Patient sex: F
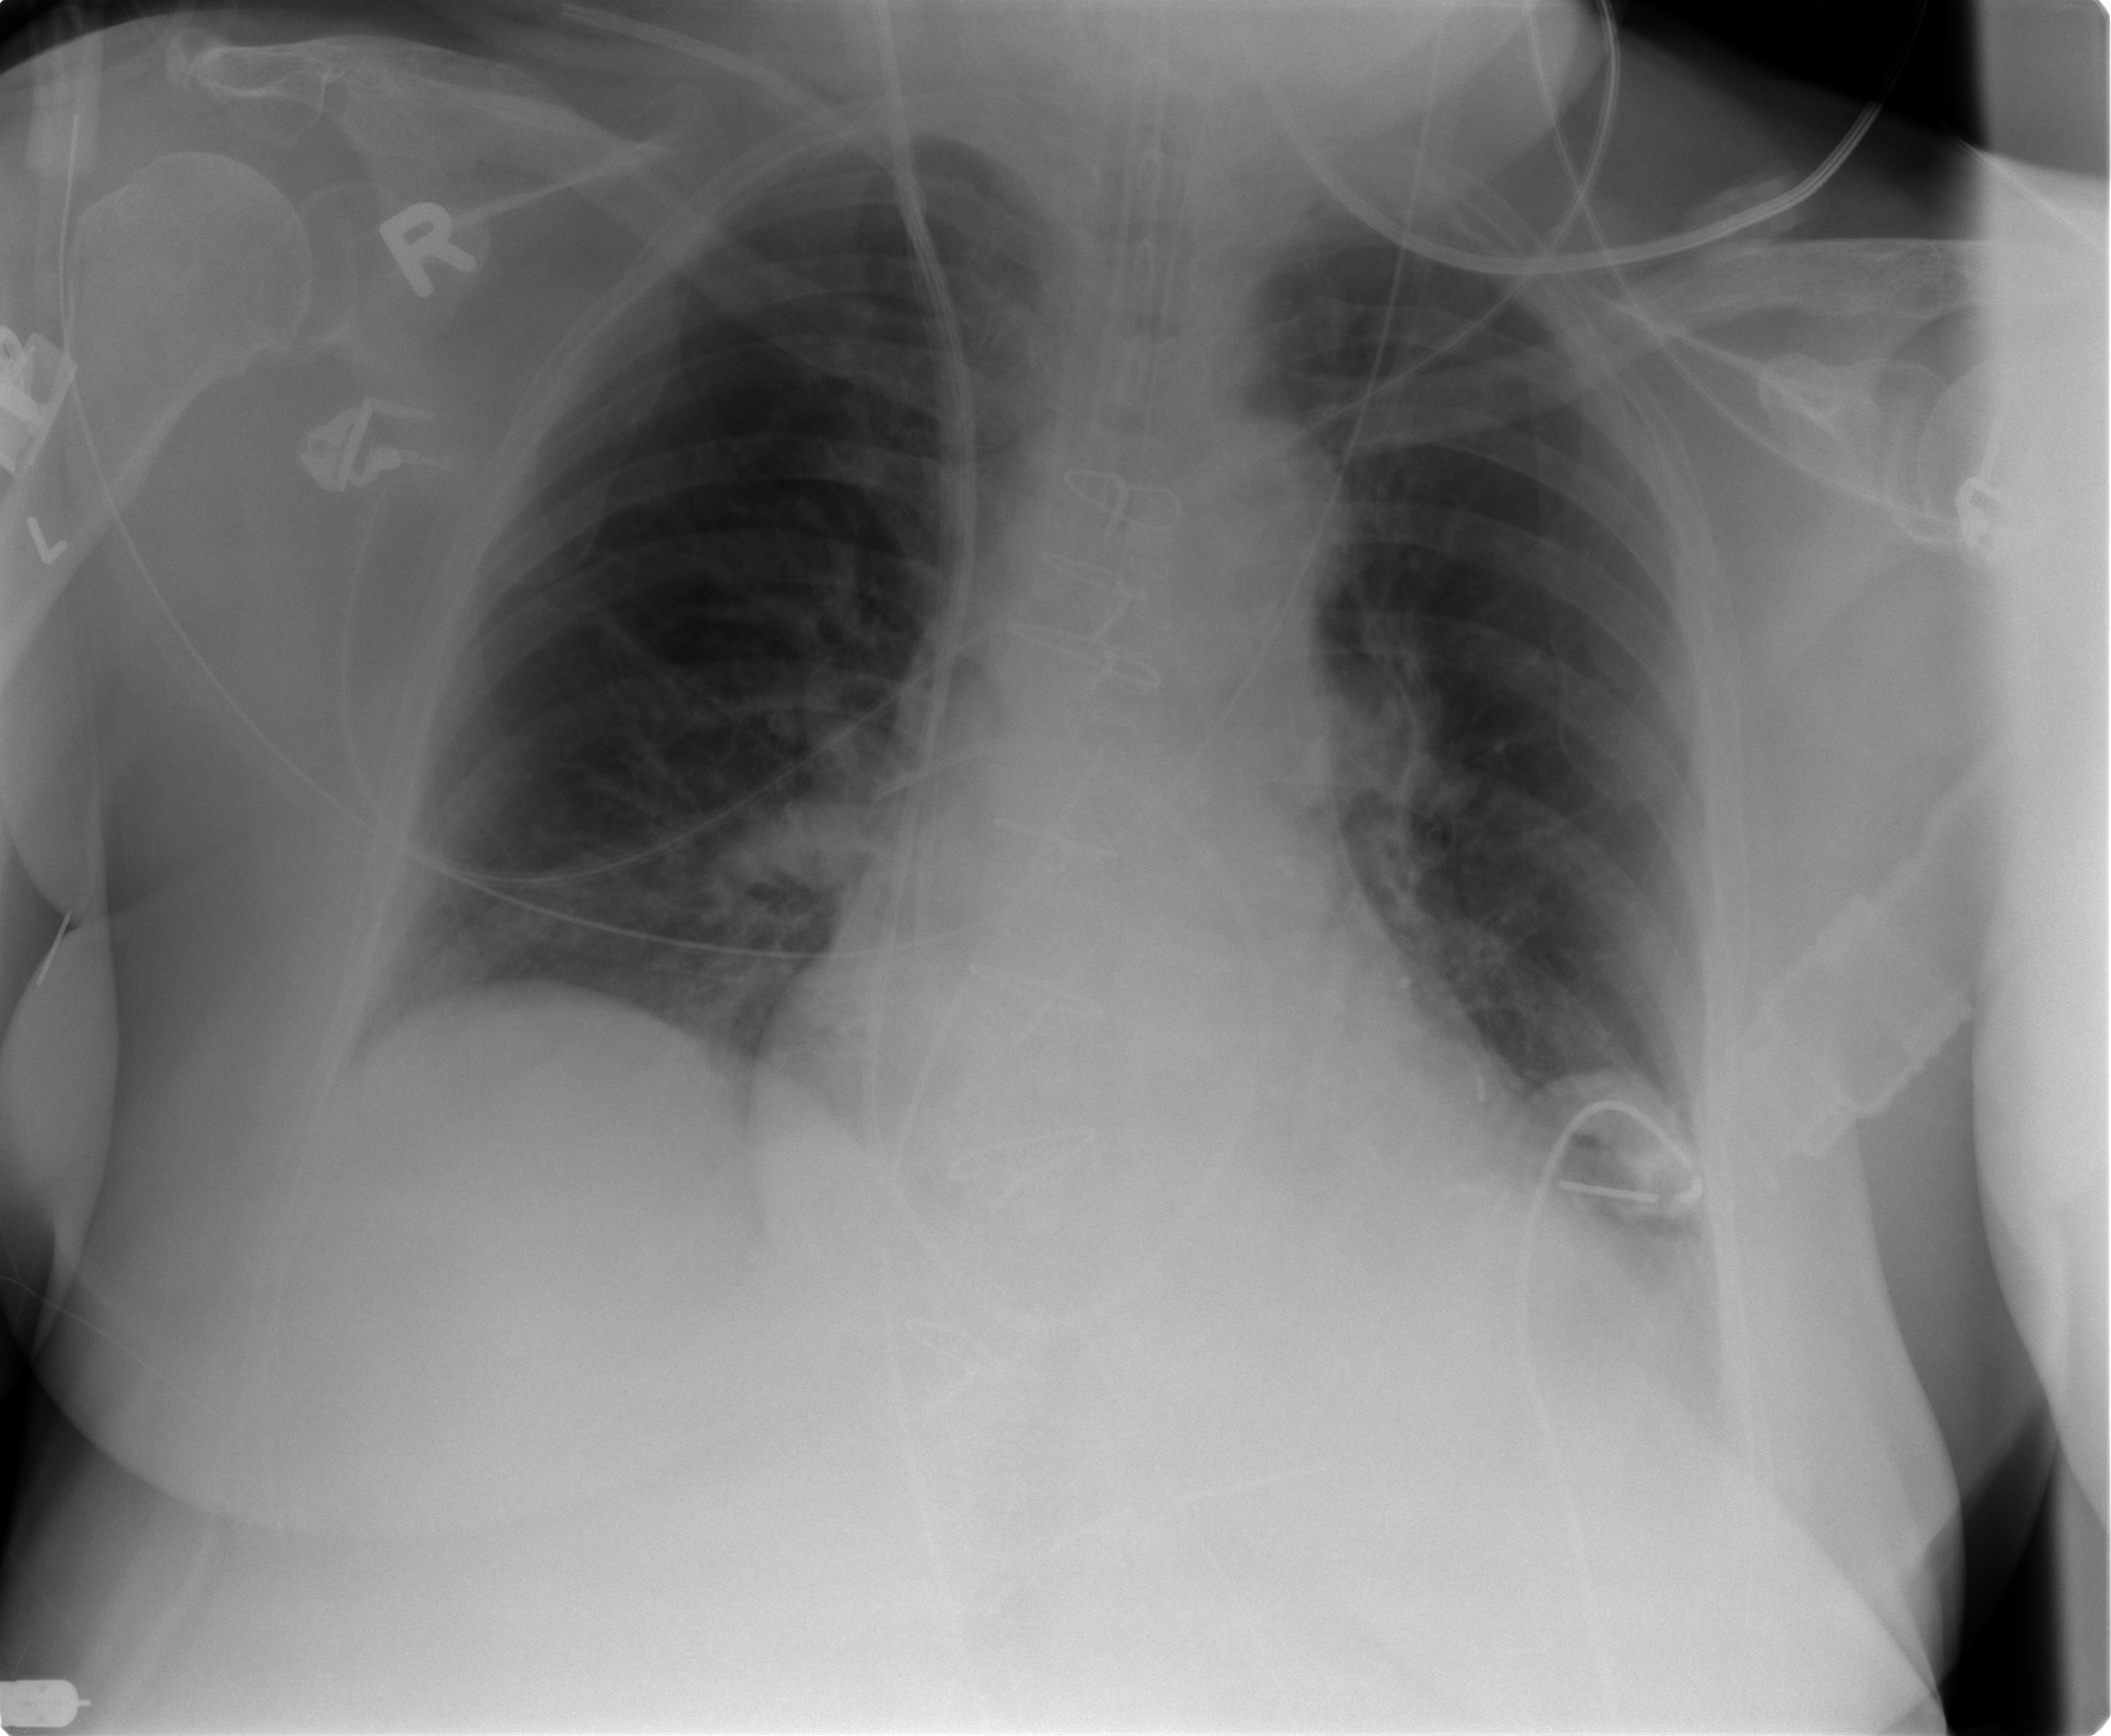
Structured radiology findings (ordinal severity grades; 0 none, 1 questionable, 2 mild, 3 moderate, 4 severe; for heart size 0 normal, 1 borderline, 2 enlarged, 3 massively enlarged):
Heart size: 0
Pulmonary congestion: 1
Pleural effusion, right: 0
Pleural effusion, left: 0
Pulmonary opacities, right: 0
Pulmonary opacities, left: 0
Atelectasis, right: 1
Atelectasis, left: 2